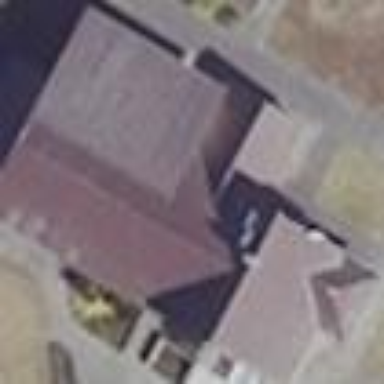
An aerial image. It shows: Beautiful church building.